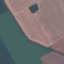
Land use / land cover class: AnnualCrop